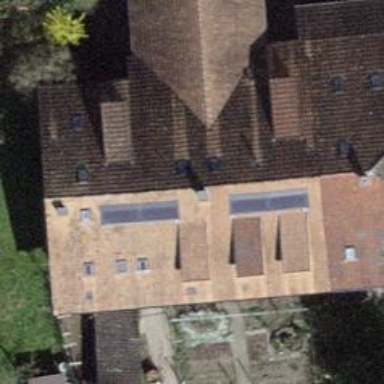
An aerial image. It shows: Building with tiled roof.